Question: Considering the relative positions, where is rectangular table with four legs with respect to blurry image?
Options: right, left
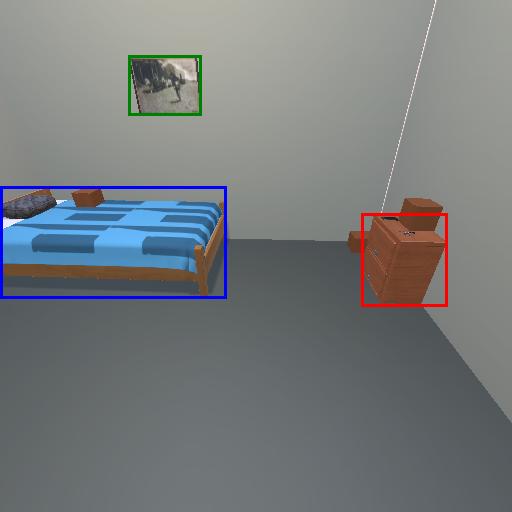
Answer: right